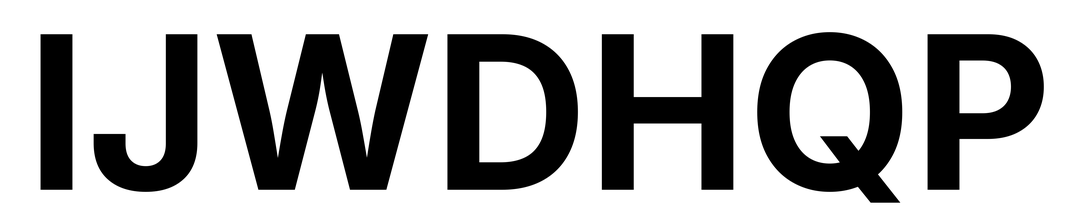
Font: Inter_Bold